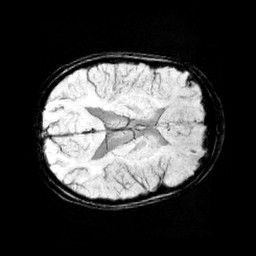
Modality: minIP
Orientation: axial
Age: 12
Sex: female
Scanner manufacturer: siemens
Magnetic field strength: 3 T
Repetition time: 0.027 s
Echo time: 0.02 s